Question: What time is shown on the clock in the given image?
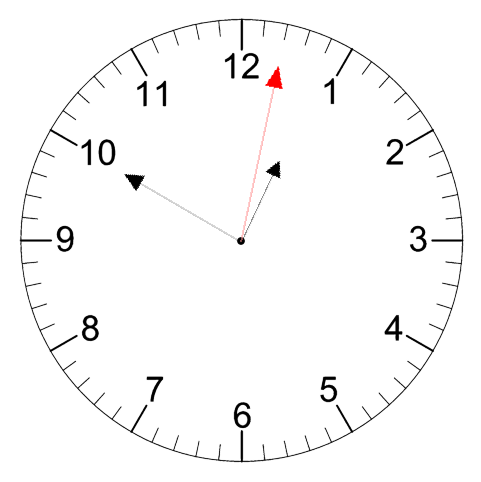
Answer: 12:50:02